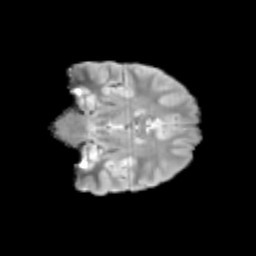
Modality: T2w
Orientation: coronal
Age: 10
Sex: female
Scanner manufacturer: siemens
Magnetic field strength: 3 T
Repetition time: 3.8 s
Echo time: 0.07 s